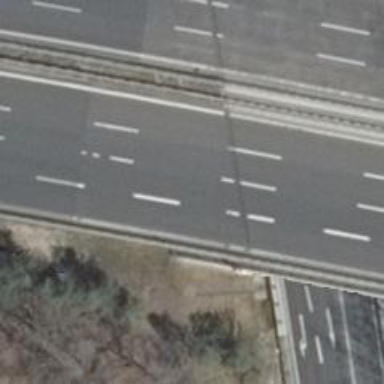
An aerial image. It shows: Asphalt motorway.